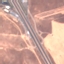
Label: Highway